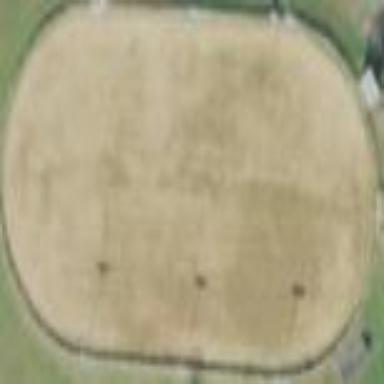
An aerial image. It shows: Equestrian pitch used for leisure and sports activities.